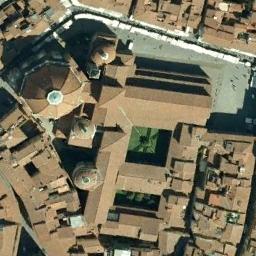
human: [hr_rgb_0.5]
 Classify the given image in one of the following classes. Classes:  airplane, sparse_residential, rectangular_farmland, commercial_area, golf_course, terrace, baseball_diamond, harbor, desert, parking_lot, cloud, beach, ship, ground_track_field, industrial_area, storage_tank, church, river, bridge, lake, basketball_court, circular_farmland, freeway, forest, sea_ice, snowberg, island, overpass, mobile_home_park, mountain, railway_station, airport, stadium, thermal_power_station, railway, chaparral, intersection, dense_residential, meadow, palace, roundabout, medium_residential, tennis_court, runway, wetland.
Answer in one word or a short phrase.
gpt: church